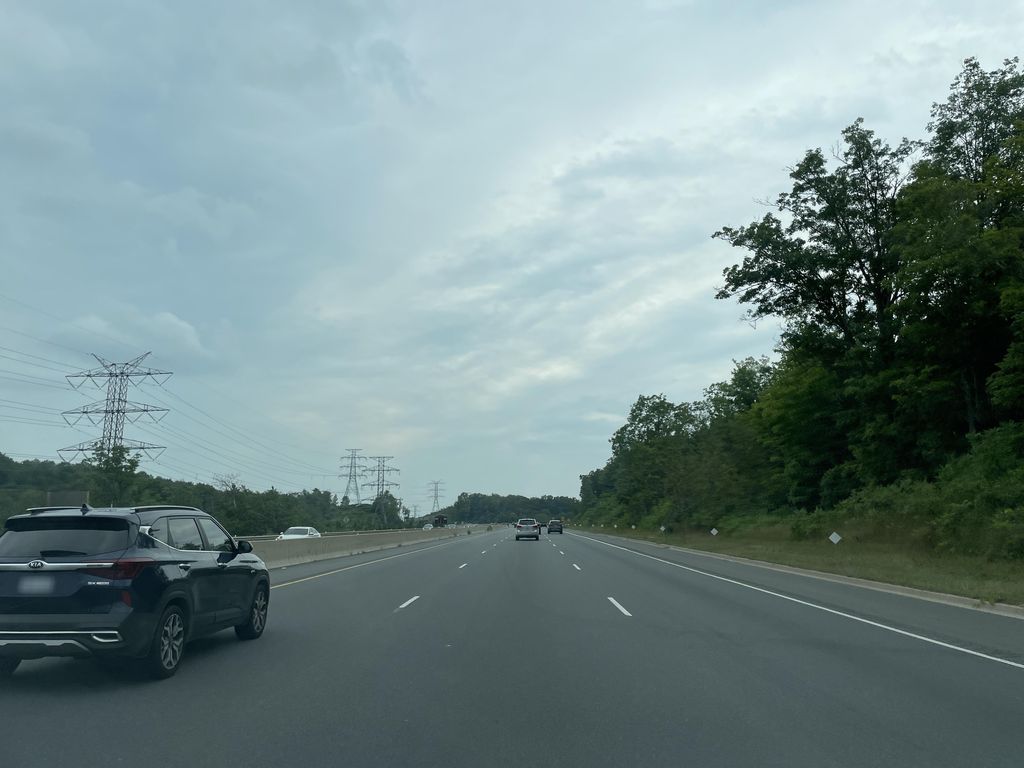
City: hamilton